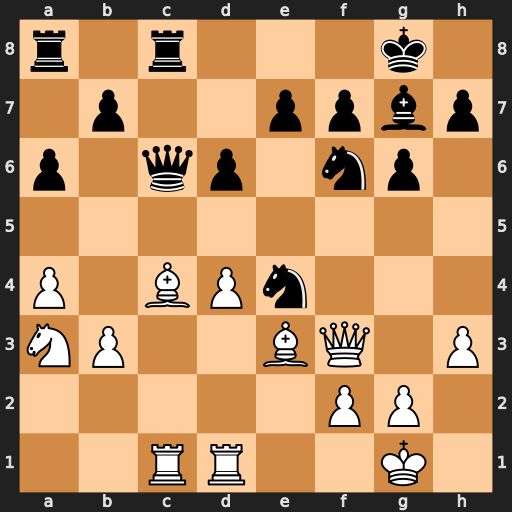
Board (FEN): r1r3k1/1p2ppbp/p1qp1np1/8/P1BPn3/NP2BQ1P/5PP1/2RR2K1
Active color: w
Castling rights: -
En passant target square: -
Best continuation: Bxf7+ Kxf7 Rxc6